Field crop: maize
Growth stage: 2
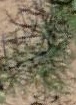
Species: salsola